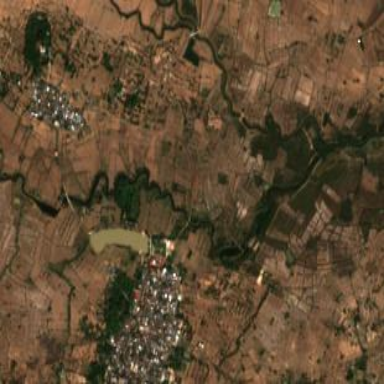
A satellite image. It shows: Farmland with rice crops ready for harvest.